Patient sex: M
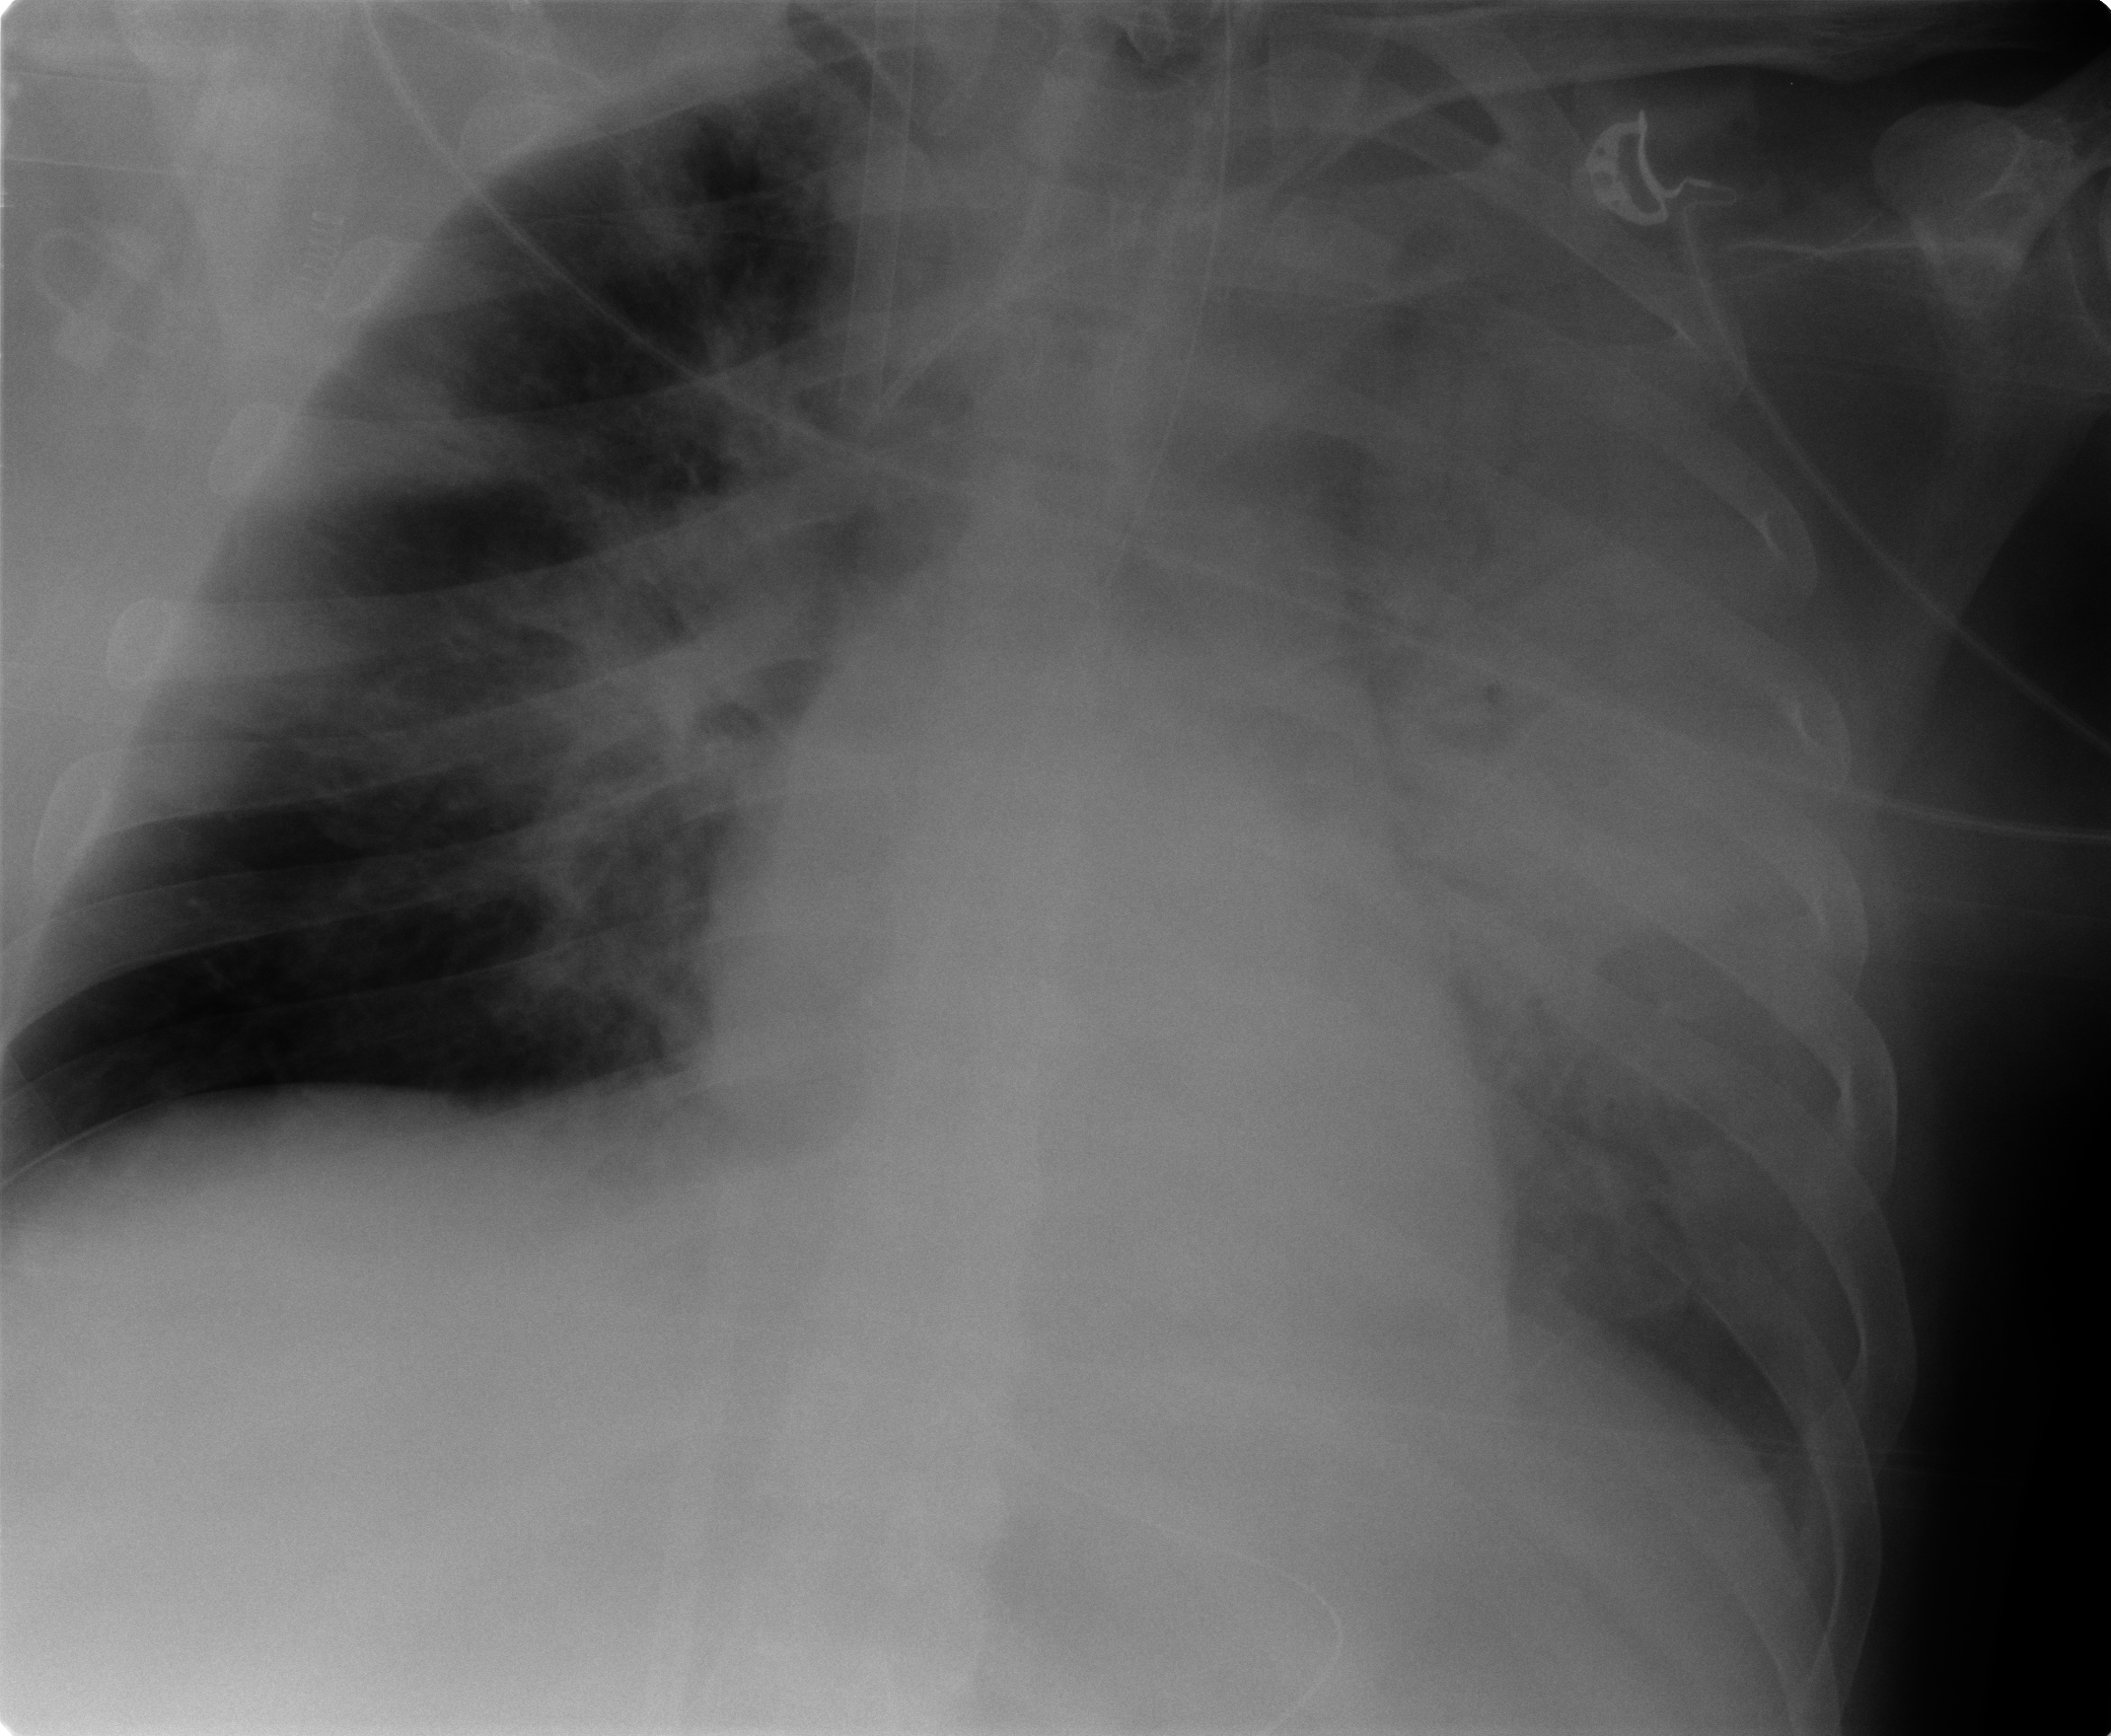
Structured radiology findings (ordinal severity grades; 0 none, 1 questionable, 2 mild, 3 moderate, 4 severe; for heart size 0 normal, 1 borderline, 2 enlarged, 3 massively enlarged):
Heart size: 0
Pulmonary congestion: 4
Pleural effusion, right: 0
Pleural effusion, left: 1
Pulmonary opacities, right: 3
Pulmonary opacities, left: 4
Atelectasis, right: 3
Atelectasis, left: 4